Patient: sex M, age 77
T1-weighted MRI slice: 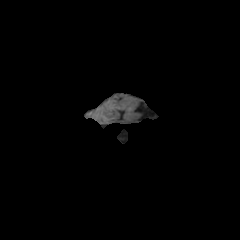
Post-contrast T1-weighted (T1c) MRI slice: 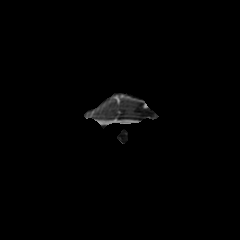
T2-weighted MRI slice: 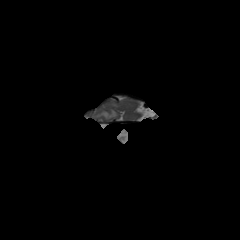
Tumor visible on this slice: yes
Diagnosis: Glioblastoma, IDH-wildtype
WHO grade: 4